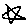
Label: star